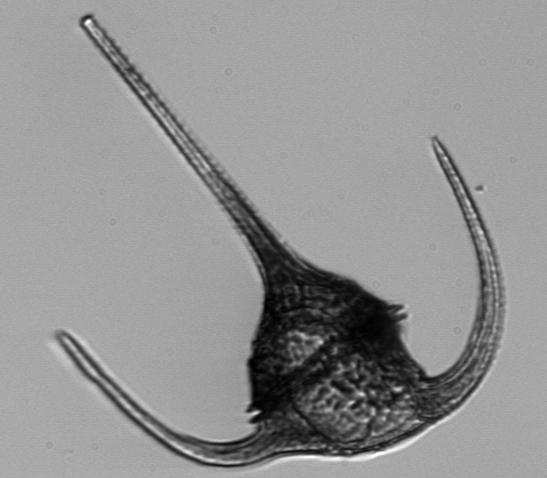
Label: Tripos